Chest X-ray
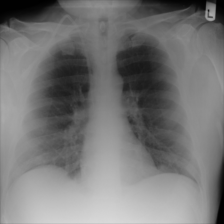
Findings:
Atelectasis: negative
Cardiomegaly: negative
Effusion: negative
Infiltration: negative
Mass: negative
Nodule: negative
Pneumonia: negative
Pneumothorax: negative
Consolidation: negative
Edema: negative
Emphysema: negative
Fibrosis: negative
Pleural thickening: negative
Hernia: negative